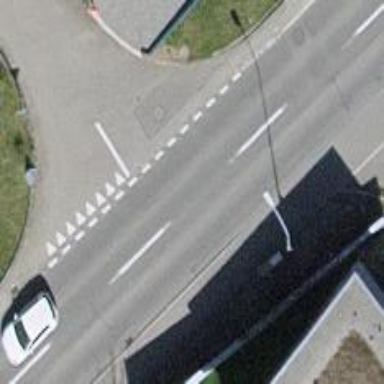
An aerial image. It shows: Road with "give way" sign.